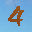
Label: 4